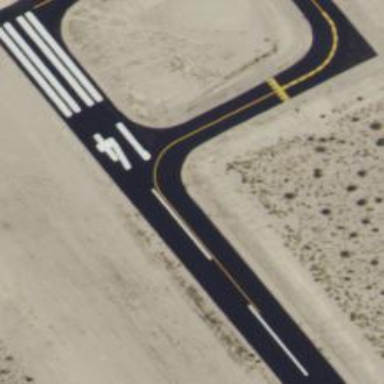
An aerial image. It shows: Asphalt runway at the airport.